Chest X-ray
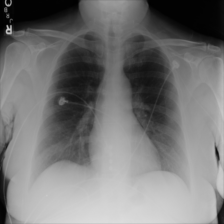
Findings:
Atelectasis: negative
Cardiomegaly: negative
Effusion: negative
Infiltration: negative
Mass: negative
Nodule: negative
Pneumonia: negative
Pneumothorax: negative
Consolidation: negative
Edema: negative
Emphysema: negative
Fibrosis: negative
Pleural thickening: negative
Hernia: negative